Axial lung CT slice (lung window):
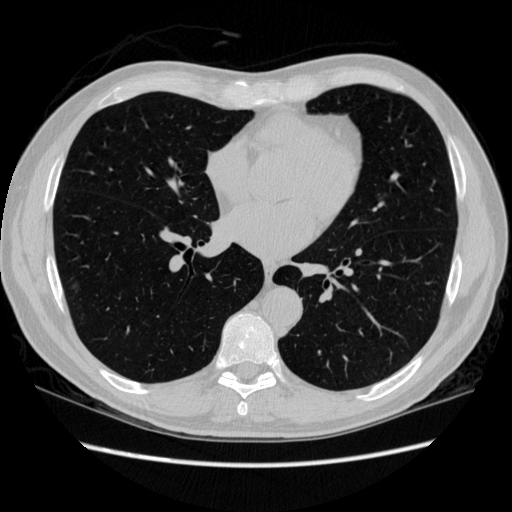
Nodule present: no